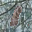
Label: 1